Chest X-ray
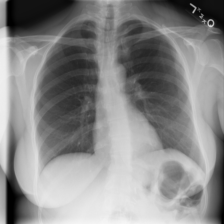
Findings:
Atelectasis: negative
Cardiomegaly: negative
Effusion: negative
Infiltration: negative
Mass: negative
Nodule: negative
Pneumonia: negative
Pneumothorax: negative
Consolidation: negative
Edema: negative
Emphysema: negative
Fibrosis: negative
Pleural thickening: negative
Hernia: negative